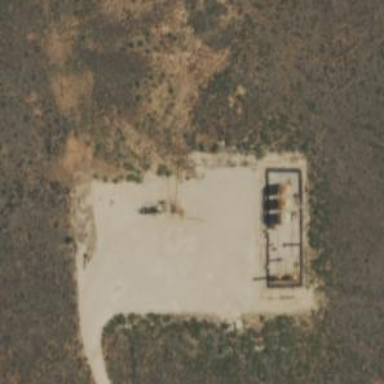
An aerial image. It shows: Petroleum well.